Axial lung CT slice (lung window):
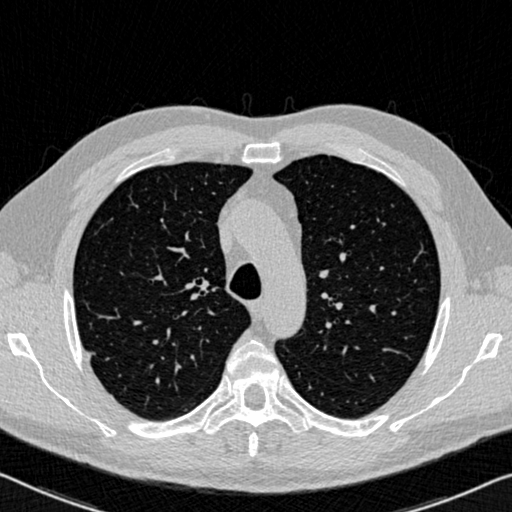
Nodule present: no